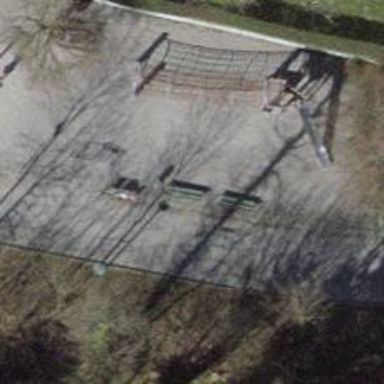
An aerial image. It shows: Bench for seating.